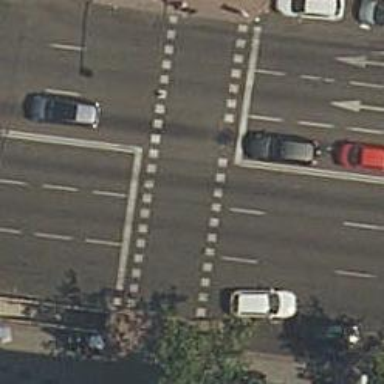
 there are traffic signals and zebra crossing."